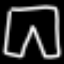
Label: pants